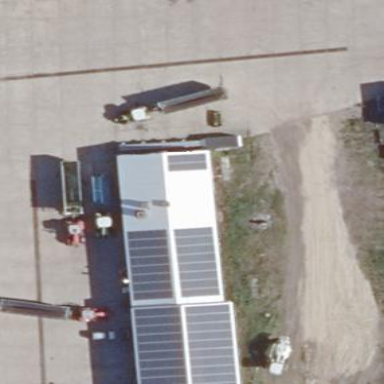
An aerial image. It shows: Building equipped with small solar photovoltaic panel for electricity generation.